Field crop: tomato
Growth stage: 2
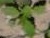
Species: solanum